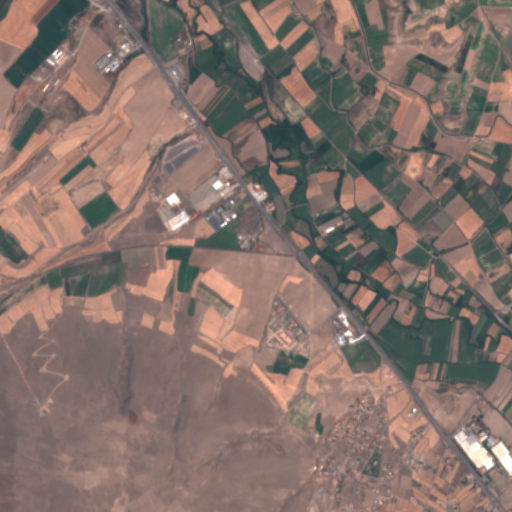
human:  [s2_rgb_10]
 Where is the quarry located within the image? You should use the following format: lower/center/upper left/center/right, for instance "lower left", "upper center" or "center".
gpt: The quarry is located in the lower right of the image.
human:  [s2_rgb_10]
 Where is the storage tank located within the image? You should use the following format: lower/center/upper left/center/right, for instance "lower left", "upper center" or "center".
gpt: The storage tank is located in the center of the image.
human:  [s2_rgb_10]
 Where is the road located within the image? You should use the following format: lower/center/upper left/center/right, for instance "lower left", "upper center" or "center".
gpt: There is no road in the image.